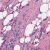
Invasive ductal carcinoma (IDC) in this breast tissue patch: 1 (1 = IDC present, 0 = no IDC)